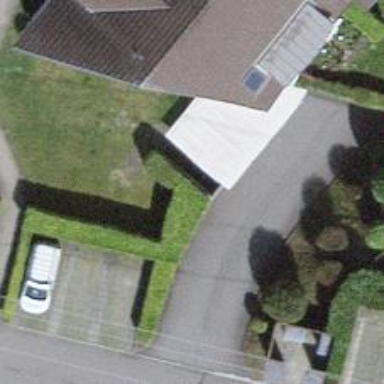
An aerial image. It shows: Hedge barrier.